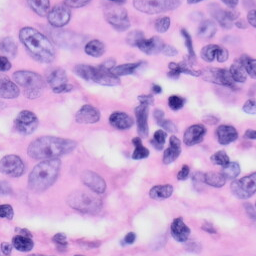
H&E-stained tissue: Skin